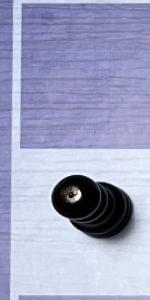
Label: Pawn_Black